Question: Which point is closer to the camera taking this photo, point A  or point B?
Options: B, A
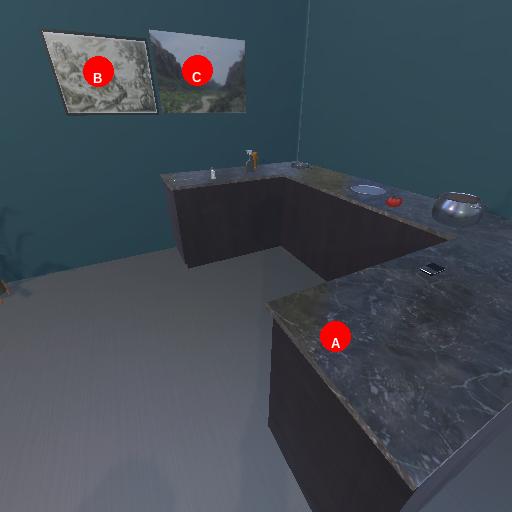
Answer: B